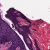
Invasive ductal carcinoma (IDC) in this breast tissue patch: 0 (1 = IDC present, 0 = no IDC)